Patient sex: F
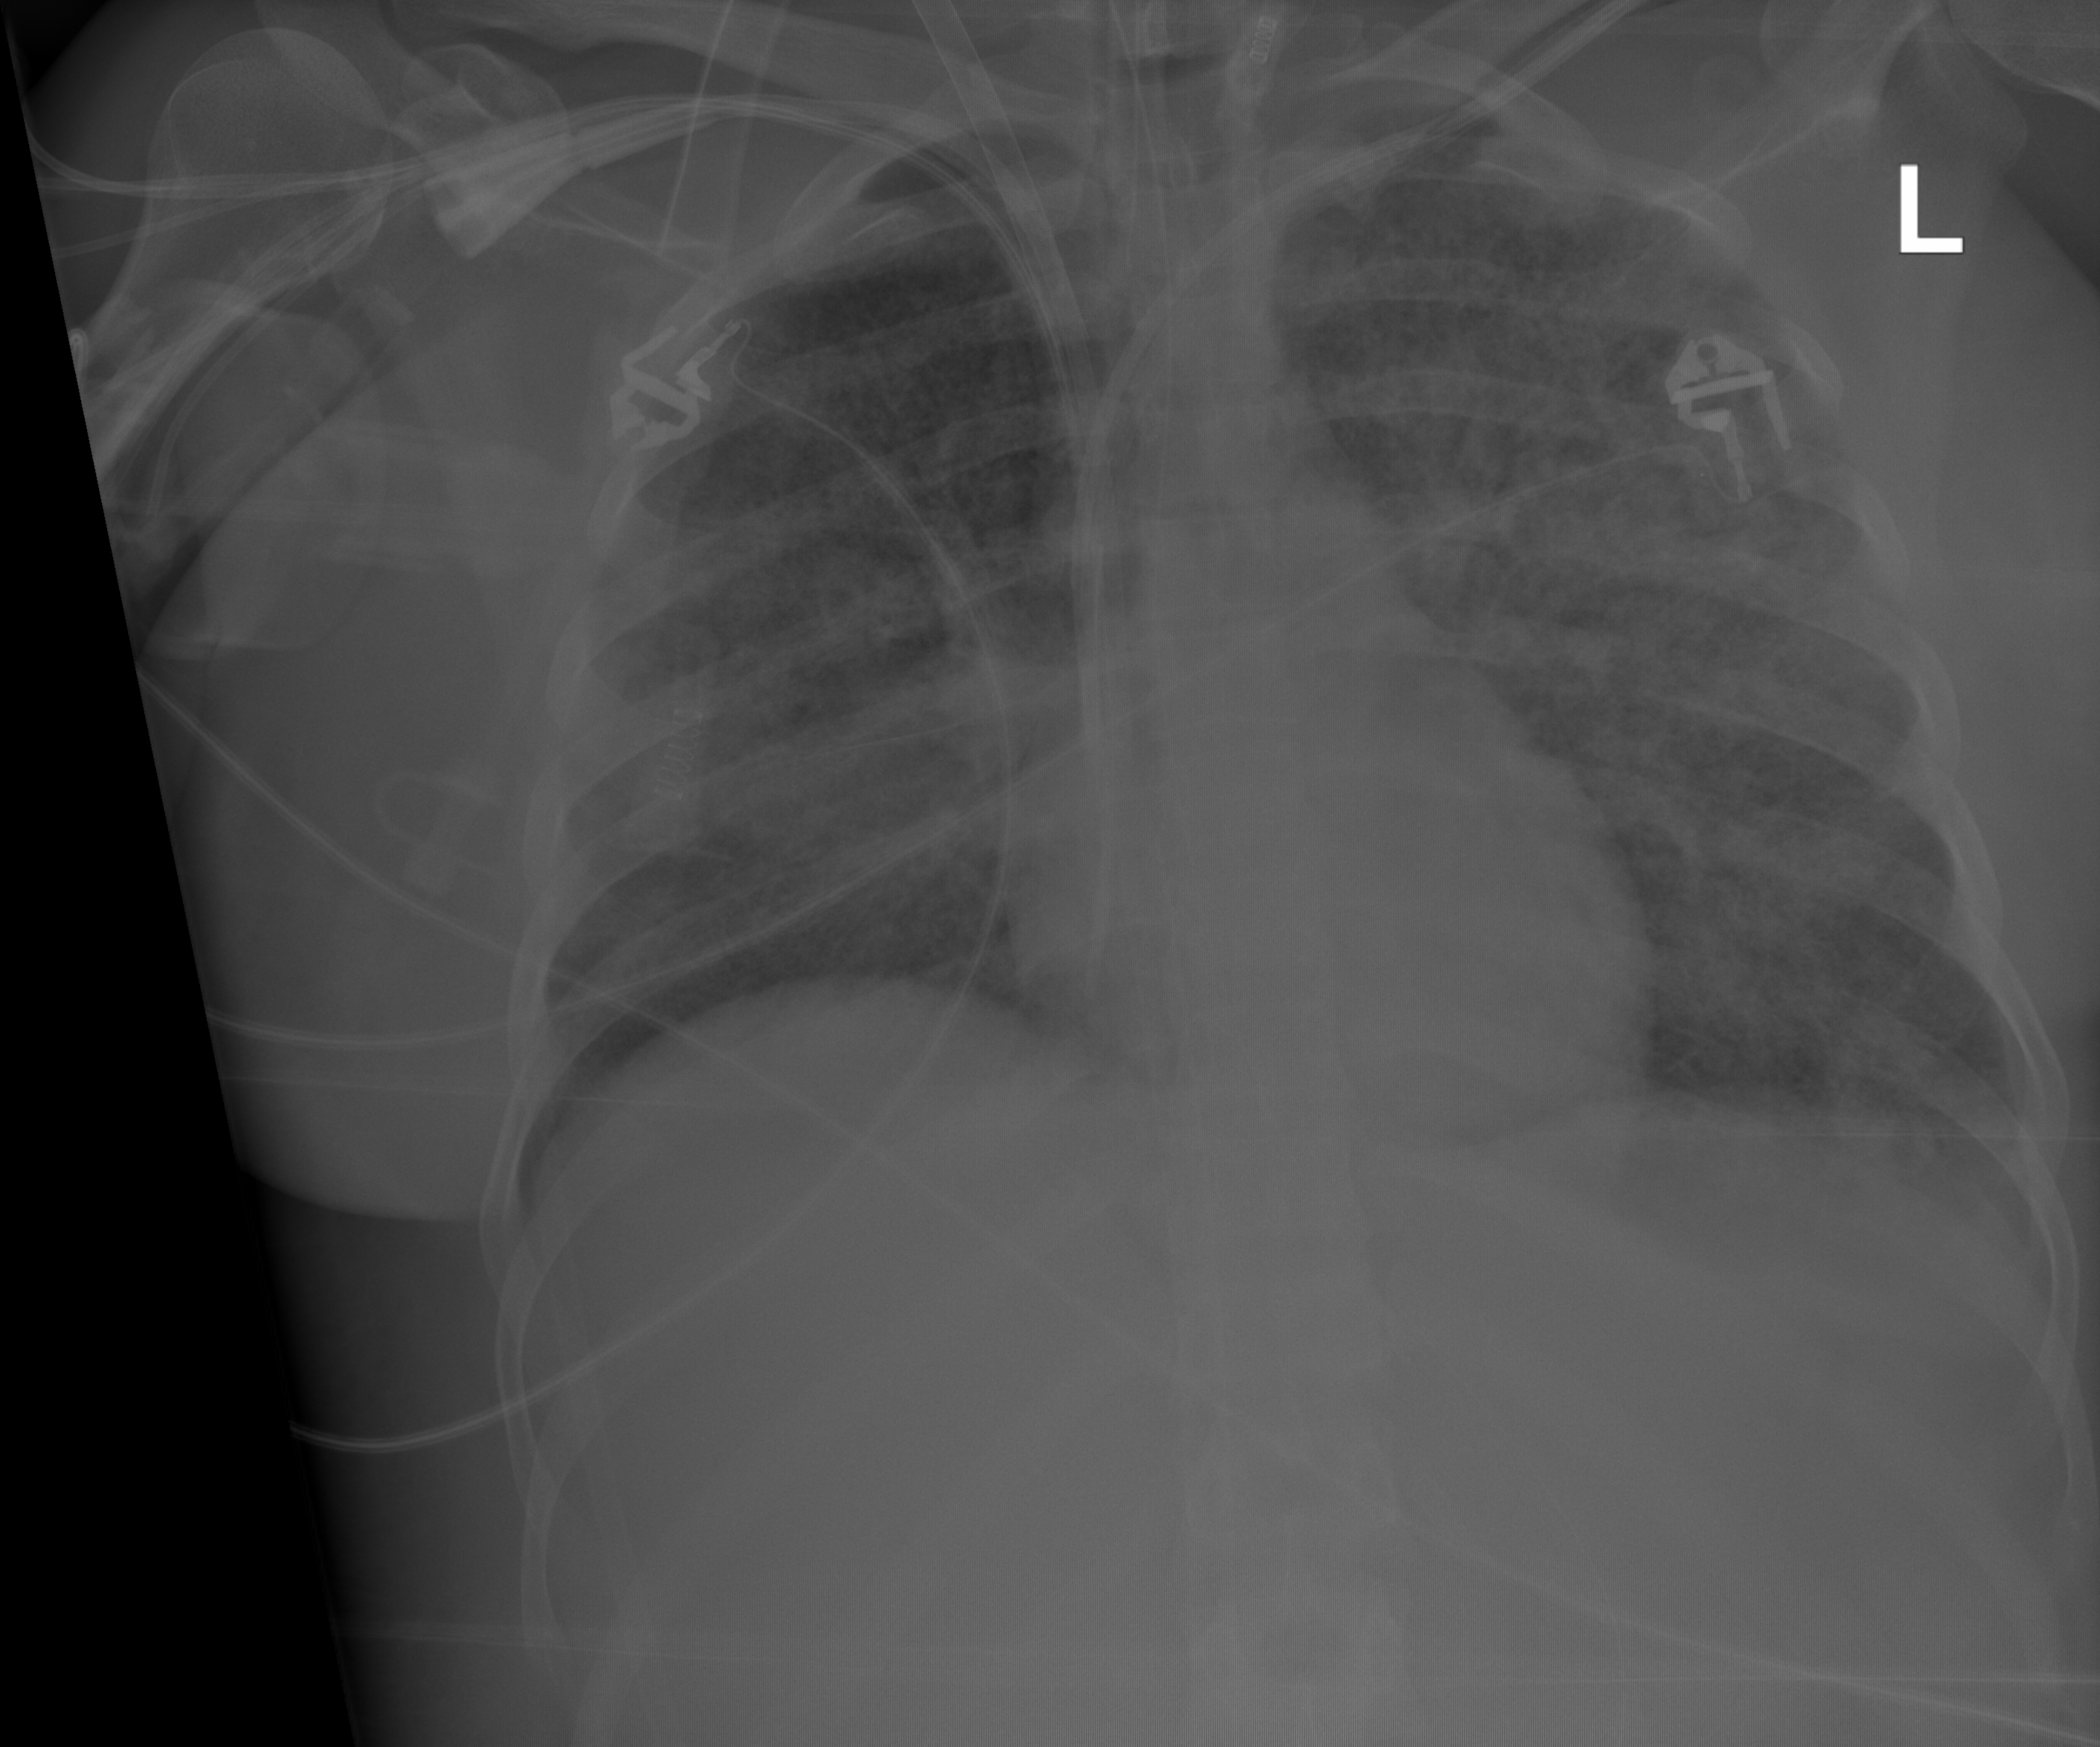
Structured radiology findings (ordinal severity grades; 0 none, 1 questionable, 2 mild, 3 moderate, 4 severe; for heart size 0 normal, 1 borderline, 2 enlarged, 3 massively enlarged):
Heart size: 0
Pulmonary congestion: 1
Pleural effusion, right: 2
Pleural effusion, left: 2
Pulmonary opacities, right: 4
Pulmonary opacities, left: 4
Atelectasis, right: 3
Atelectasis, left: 3